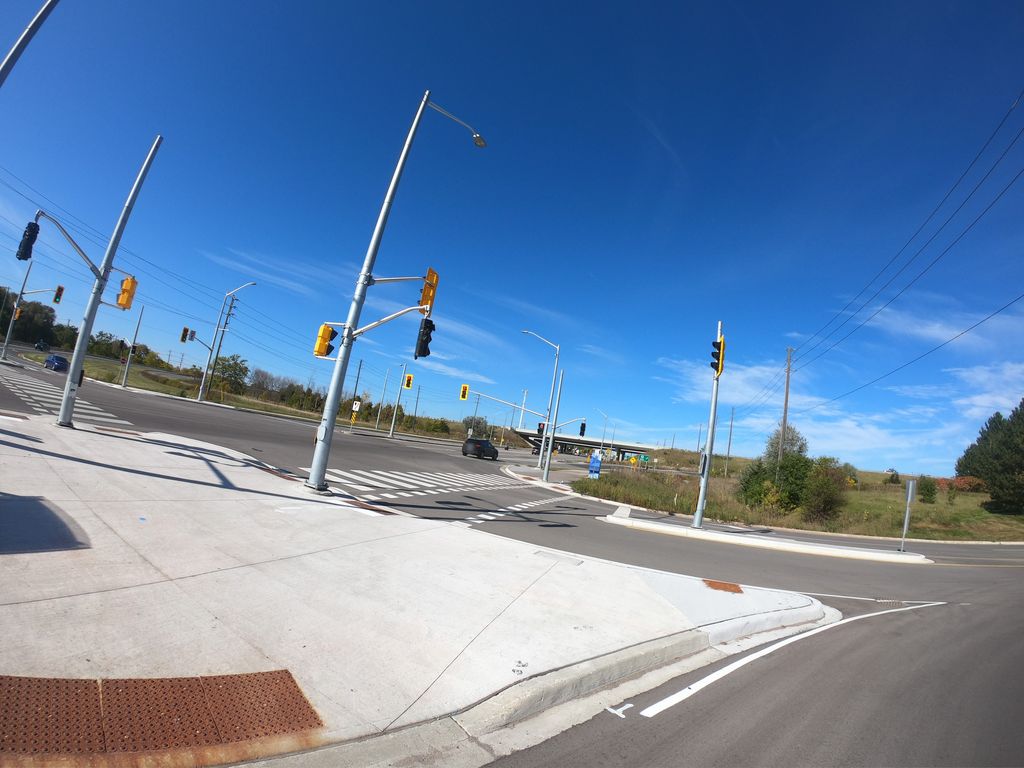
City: kitchener-waterloo